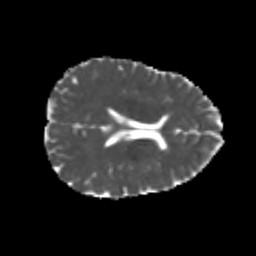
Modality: MD
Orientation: axial
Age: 25
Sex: female
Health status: healthy
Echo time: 0.074 s